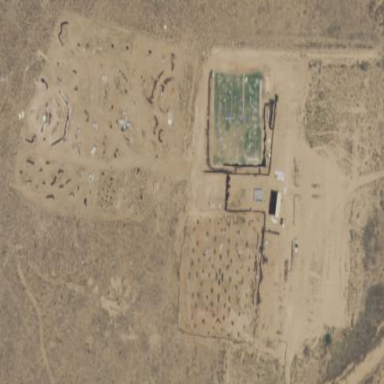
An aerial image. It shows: Paintball pitch for leisure and sport.